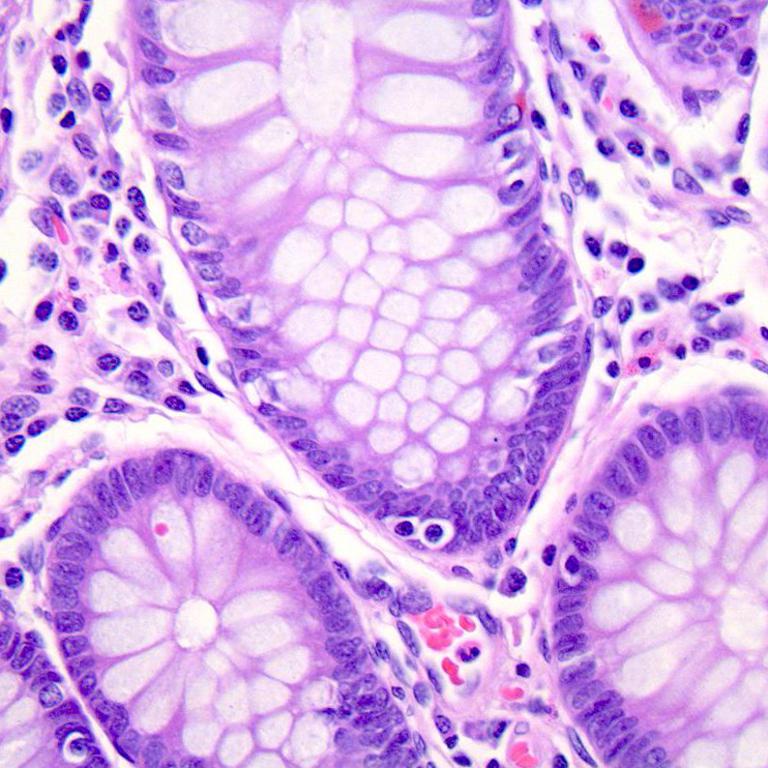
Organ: colon
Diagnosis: benign